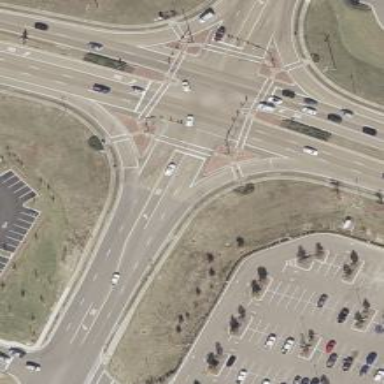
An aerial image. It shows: Secondary link road.